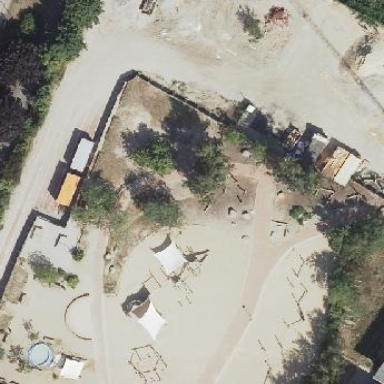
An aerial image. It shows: Playground area for leisure land.